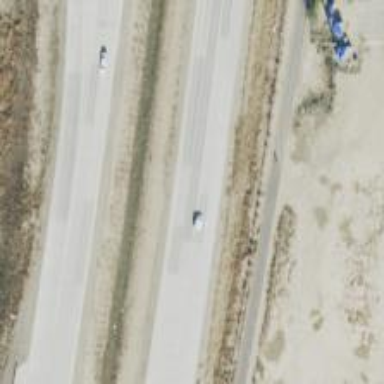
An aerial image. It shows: Trunk highway with expressway features.